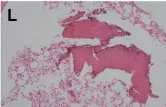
Patient x-rays. ; HE staining x 100.
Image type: pathology (h&e)